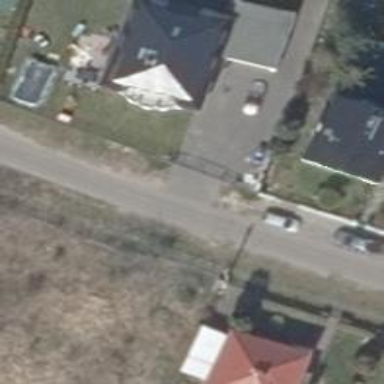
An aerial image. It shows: Asphalt road in residential area.